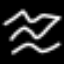
Label: squiggle